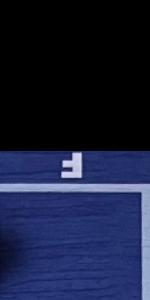
Label: Empty